Field crop: maize
Growth stage: 2
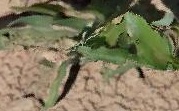
Species: maize